Question: I'm using bootstrap CSS and i have a form that use radio button , it works in Chrome
and when i use Firefox the labels and the button collapses.
Here is the code
'''
<form class="form-horizontal" method="post" action="registerResult.php">
<fieldset>
<div class="control-group">
<label class="control-label">Gender :</label>
<label class="radio">
<div class="controls"><input type="radio" name="sexe" id="optionsRadios1" value="male" checked></div>
Male
</label>
<label class="radio">
<div class="controls"><input type="radio" name="sexe" id="optionsRadios1" value="female" checked></div>
Female
</label>
</div>
</fieldset>
</form>
'''
Here is the screenshot :

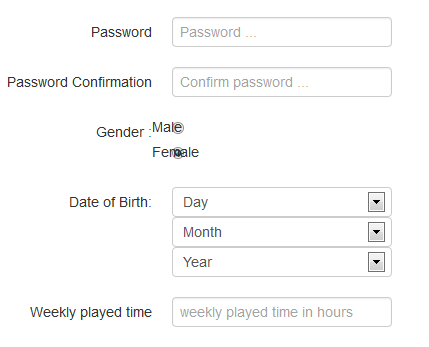
Answer: Check this:
'''
<div class="control-group">
<label class="control-label">Gender:</label>
<div class="controls">
<label class="radio">
<input type="radio" name="Gender" value="Male"> Male
</label>
<label class="radio">
<input type="radio" name="Gender" value="Female"> Female
</label>
<label class="radio">
<input type="radio" name="Gender" value="Other"> Other
</label>
</div>
</div>
'''